Question: I have the following code in a class:
'''
Private WithEvents AH As ActiveHomeScriptLib.ActiveHome
Public Sub New()
Try
AH = New ActiveHomeScriptLib.ActiveHome
Catch ex As Exception
WriteLog("#clsCM15Pro_Class_Initialize: " & Information.Err().Description & ", err.number: " & CStr(Information.Err().Number) & ", Params: '" & "" & "'")
Finally
End Try
End Sub
'''
The line "WriteLog" is not reached.
I have set a breakpoint at "End Sub", but it is never reached.
I have the following exceptions activated:

Does anybody see any mistakes that I could have done here that would cause the behaviour that I experience?
Edit: I have created a new project now.
There is only 1 form, and a button on it.
A click on the button does the following:
'''
Private Sub Button1_Click(sender As Object, e As EventArgs) Handles Button1.Click
Dim c As clsCM15Pro
c = New clsCM15Pro
MsgBox("Blah!")
End Sub
'''
But the messagebox is not shown. Instead, my application just quits in the IDE after a click on the button.
Thank you for the help!
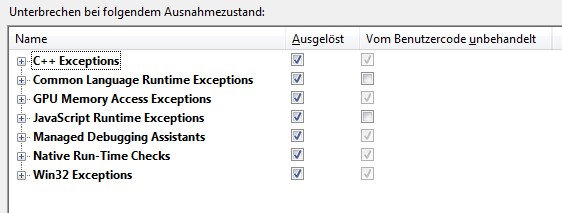
Answer: There was a missing DLL that the AH referenced internally. When it did not find this DLL, this resulted in an unexpected behaviour: No error was thrown in VB.NET.
The only way to work around this (without having the AH code... it is a third party DLL), was to first check if the DLL in question exists, and only if it does, go on. Else skip to ship around such strange behaviour.